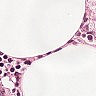
Metastatic tissue present: no